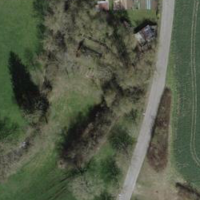
EUNIS habitat code: 25
Species observed at this site:
Pseudochorthippus parallelus